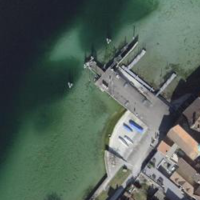
EUNIS habitat code: 14
Species observed at this site:
Larus michahellis